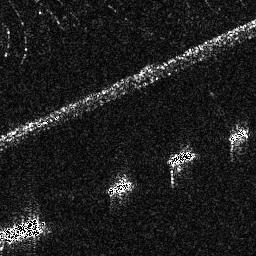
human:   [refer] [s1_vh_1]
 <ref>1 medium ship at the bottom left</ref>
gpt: <box>[[0, 84, 18, 96, 0]]</box>

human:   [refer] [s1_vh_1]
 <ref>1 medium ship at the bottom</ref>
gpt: <box>[[41, 67, 50, 76, 0]]</box>